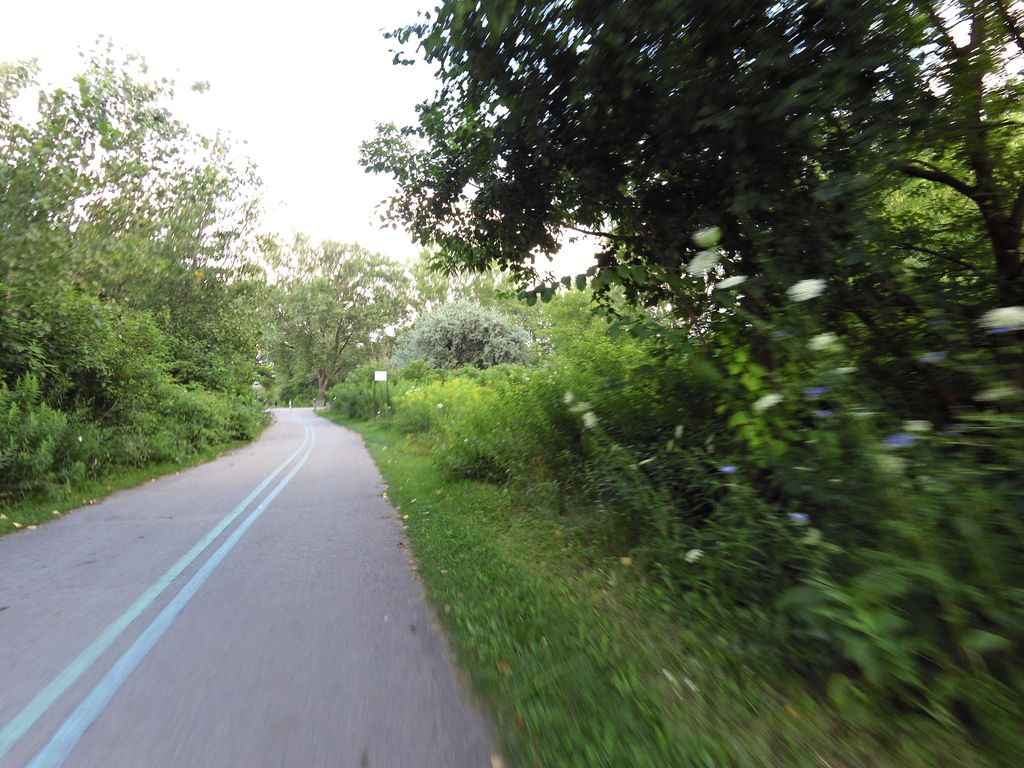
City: toronto